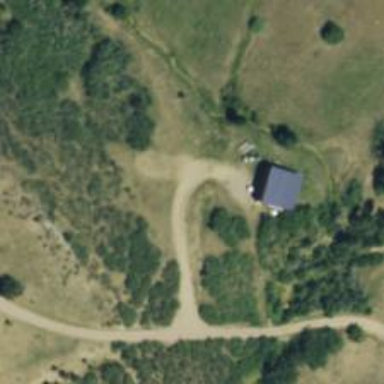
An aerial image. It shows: Driveway leading to service road.